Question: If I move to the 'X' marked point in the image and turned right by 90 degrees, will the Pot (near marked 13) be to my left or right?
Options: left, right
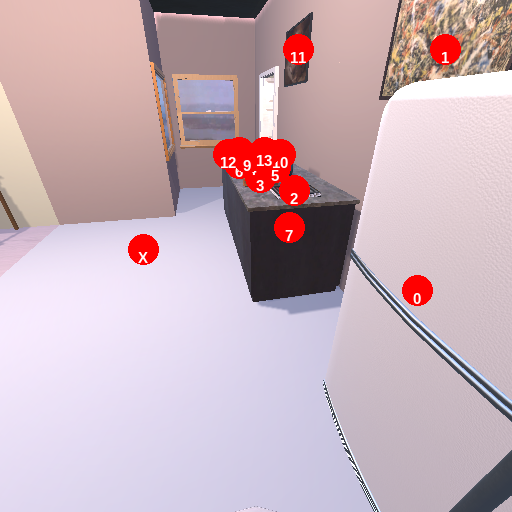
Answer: left